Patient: sex M, age 68
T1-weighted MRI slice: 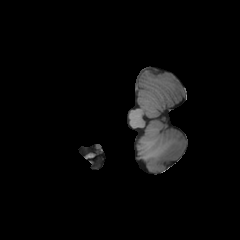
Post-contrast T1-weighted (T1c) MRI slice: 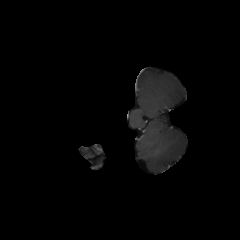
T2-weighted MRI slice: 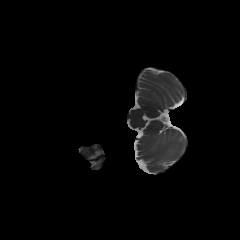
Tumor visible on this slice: no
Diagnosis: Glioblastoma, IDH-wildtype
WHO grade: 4